Question: I am trying to use jquery to load a dojo chart. I am using this code. However in the second click, in the first button i get this error. The same occurs if i click in the first button, click in the second and click again in the first. This problem is Driving me crazy.
<URL>

'''
<script type="text/javascript">
$(document).ready(function () {
$('.lista_').click(function () {
$.get('index1.php', function (data) {
dojo.addOnLoad(function () {
require(["dojo/_base/xhr", "dojo/parser", "dojo/dom"], function (xhr, parser, dom) {
var um = [];
dijit.registry.filter(function (w) { //problem here, maybe this code destroy something that should not be destroyed
if (dojo.indexOf(um)) {
w.destroyRecursive();
}
});
$('#paginas').html(data);
dojo.parser.parse(dojo.byId('paginas'));
});
});
});
});
});
</script>
'''
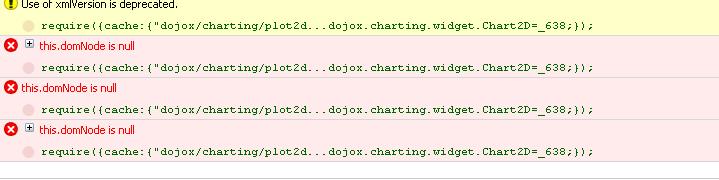
Answer: It looks like you are trying to remove the old chart before inserting/parsing the new one, but I don't think that is happening. This may cause Dojo to barf up various errors.
'''
dijit.registry.filter(function (w) { //problem here, maybe this code destroy something that should not be destroyed
if (dojo.indexOf(um)) {
w.destroyRecursive();
}
});
'''
I'm not sure what you are doing here. The 'filter' function will return an array of widget's for which the callback returns true. Additionally, 'dojo.indexOf' is used to search for an element in an array (I'm not sure what sort of black magic you are doing with it there :P).
I think (if I've understood your intentions), you should rather do:
'''
dijit.registry.findWidgets(dojo.byId("paginas")).forEach(function(w) {
w.destroy();
});
'''
This will destroy the widget(s) inside #paginas before inserting and parsing the newly fetched HTML.
When you click the 2nd button, and the chart is removed, the '<style>' tag is removed too. That's why you see artifacts from the tooltip div, because it's no longer hidden by CSS. You can solve this by having the claro.css import in the main file, i.e. put this:
'''
<style type="text/css">
@import "http://ajax.googleapis.com/ajax/libs/dojo/1.7/dijit/themes/claro/claro.css";
</style>
'''
in the main file's header instead of in the HTML you load with jquery (index1.php).